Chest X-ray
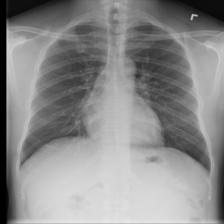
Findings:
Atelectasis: negative
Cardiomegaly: negative
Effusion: negative
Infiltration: negative
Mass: negative
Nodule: negative
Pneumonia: negative
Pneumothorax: negative
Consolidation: negative
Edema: negative
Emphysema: negative
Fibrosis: negative
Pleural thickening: negative
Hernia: negative